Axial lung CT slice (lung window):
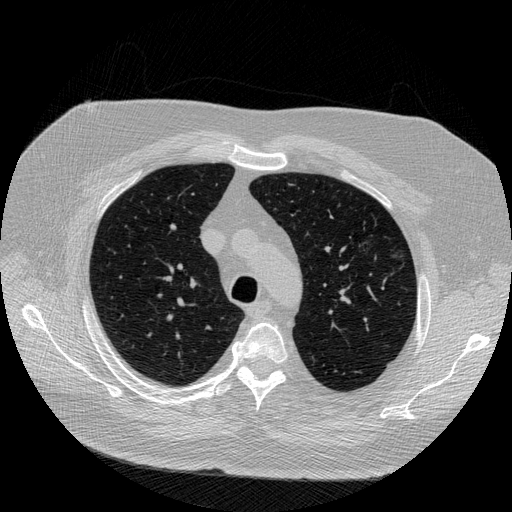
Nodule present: yes
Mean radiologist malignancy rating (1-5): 2